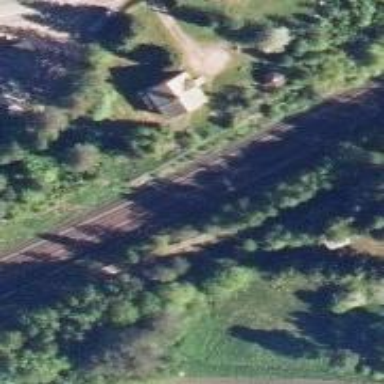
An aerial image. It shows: Railway signal with catenary mast.